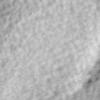
Label: no_change